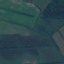
Land use / land cover: Pasture